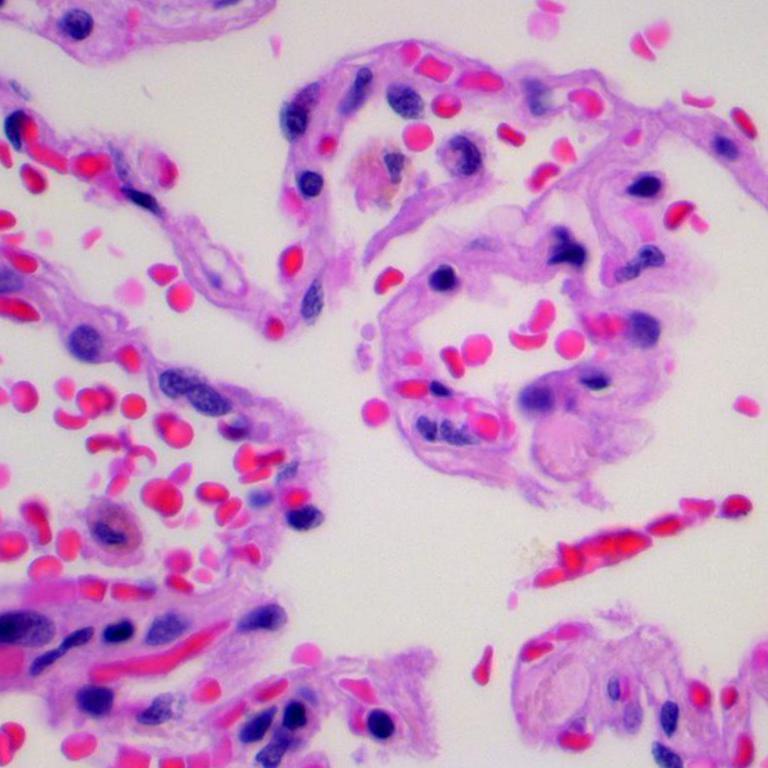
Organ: lung
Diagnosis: benign